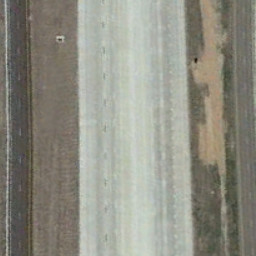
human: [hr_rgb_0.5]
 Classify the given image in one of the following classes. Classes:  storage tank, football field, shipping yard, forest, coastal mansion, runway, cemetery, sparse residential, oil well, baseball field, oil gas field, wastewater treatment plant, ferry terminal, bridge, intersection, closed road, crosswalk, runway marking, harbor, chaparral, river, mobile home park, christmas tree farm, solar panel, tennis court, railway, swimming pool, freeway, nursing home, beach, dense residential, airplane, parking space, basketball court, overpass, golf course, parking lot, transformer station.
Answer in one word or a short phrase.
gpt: freeway